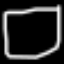
Label: square